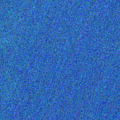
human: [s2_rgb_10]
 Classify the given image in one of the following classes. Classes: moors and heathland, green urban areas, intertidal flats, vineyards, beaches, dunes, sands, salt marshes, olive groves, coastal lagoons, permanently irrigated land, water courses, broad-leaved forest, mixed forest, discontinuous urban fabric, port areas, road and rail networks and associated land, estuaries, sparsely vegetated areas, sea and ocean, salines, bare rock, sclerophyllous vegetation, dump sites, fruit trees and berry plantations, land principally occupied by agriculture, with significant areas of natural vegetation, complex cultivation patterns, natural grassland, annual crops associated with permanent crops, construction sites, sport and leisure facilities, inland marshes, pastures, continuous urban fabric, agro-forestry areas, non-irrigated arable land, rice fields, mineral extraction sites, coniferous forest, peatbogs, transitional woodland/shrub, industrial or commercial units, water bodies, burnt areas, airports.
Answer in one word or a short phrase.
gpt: sea and ocean